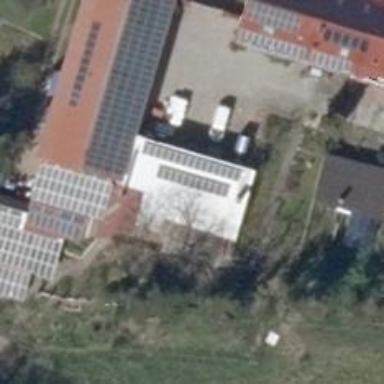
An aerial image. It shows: Small solar photovoltaic panel generator is producing electricity.